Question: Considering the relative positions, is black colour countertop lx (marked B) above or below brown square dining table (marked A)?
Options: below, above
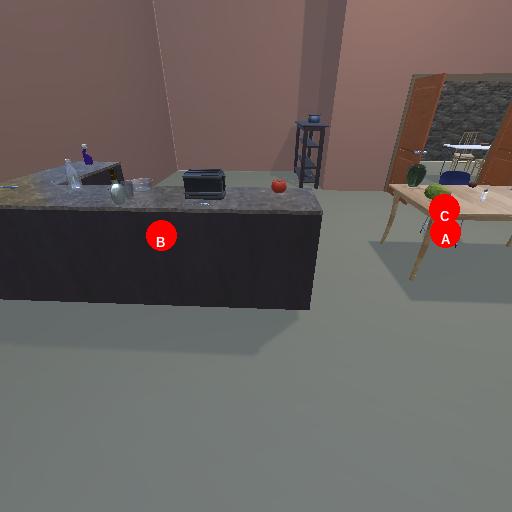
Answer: below